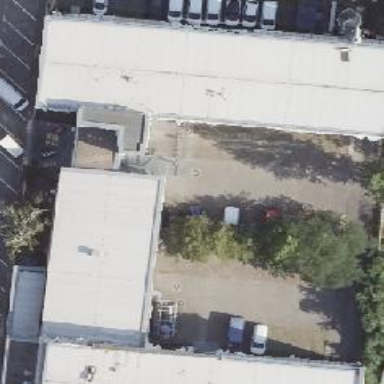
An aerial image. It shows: Office building.